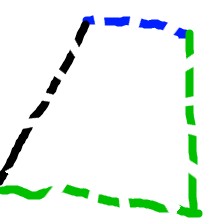
Shape: trapezoid